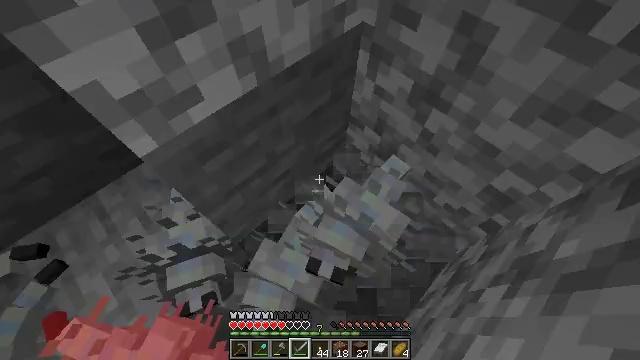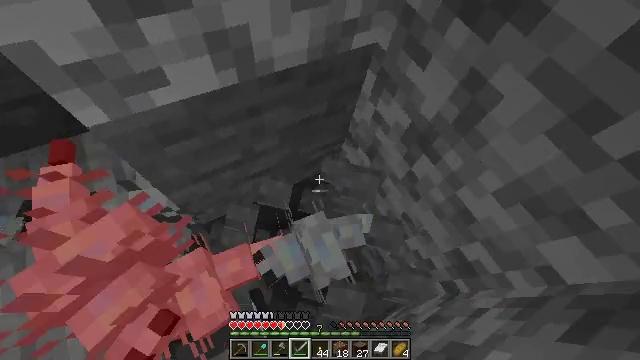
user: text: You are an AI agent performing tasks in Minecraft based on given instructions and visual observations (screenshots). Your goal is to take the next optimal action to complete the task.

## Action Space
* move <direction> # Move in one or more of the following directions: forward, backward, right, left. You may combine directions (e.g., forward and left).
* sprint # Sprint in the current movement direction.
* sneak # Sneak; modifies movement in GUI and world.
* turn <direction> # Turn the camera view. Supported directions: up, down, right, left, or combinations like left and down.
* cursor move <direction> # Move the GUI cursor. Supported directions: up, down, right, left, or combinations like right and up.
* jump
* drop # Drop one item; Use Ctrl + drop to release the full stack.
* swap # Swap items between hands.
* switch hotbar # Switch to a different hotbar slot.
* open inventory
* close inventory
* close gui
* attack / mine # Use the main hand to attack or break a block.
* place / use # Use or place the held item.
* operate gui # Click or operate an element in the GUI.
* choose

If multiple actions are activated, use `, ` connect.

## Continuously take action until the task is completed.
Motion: motion action
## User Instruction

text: Mine infested stone block.
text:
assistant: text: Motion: move right, turn left and down, attack / mine
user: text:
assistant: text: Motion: attack / mine